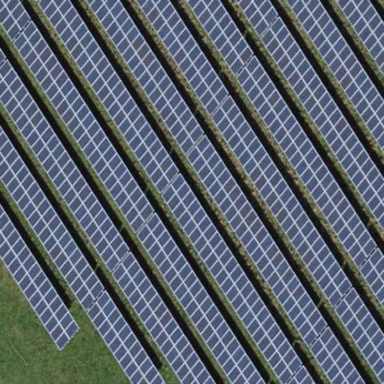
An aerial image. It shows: Solar power generator with photovoltaic panels.